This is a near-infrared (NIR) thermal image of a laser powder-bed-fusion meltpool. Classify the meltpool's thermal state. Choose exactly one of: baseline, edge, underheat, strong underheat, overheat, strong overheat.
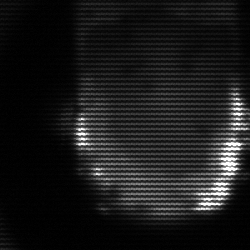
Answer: baseline